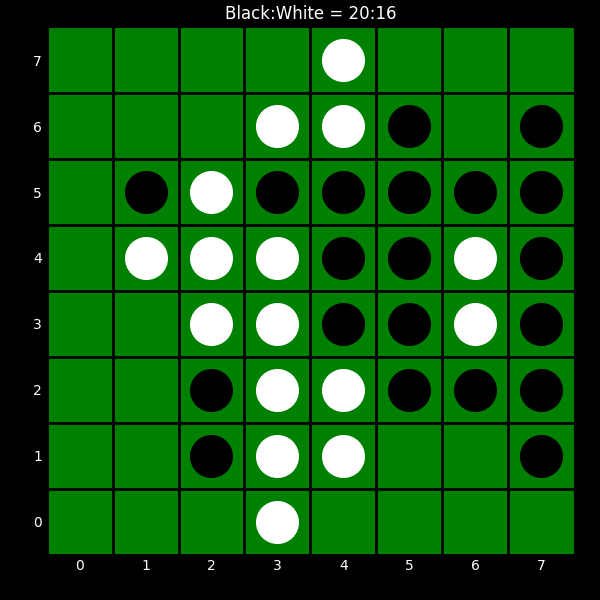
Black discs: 20
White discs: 16